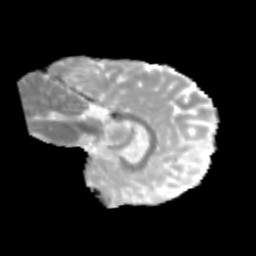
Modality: MD
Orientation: sagittal
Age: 13
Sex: female
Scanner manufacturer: siemens
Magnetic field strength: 3 T
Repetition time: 3.8 s
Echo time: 0.07 s